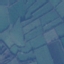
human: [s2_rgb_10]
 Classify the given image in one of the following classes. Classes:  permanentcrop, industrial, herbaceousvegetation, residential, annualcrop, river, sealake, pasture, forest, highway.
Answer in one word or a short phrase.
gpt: Pasture